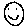
Label: smiley face